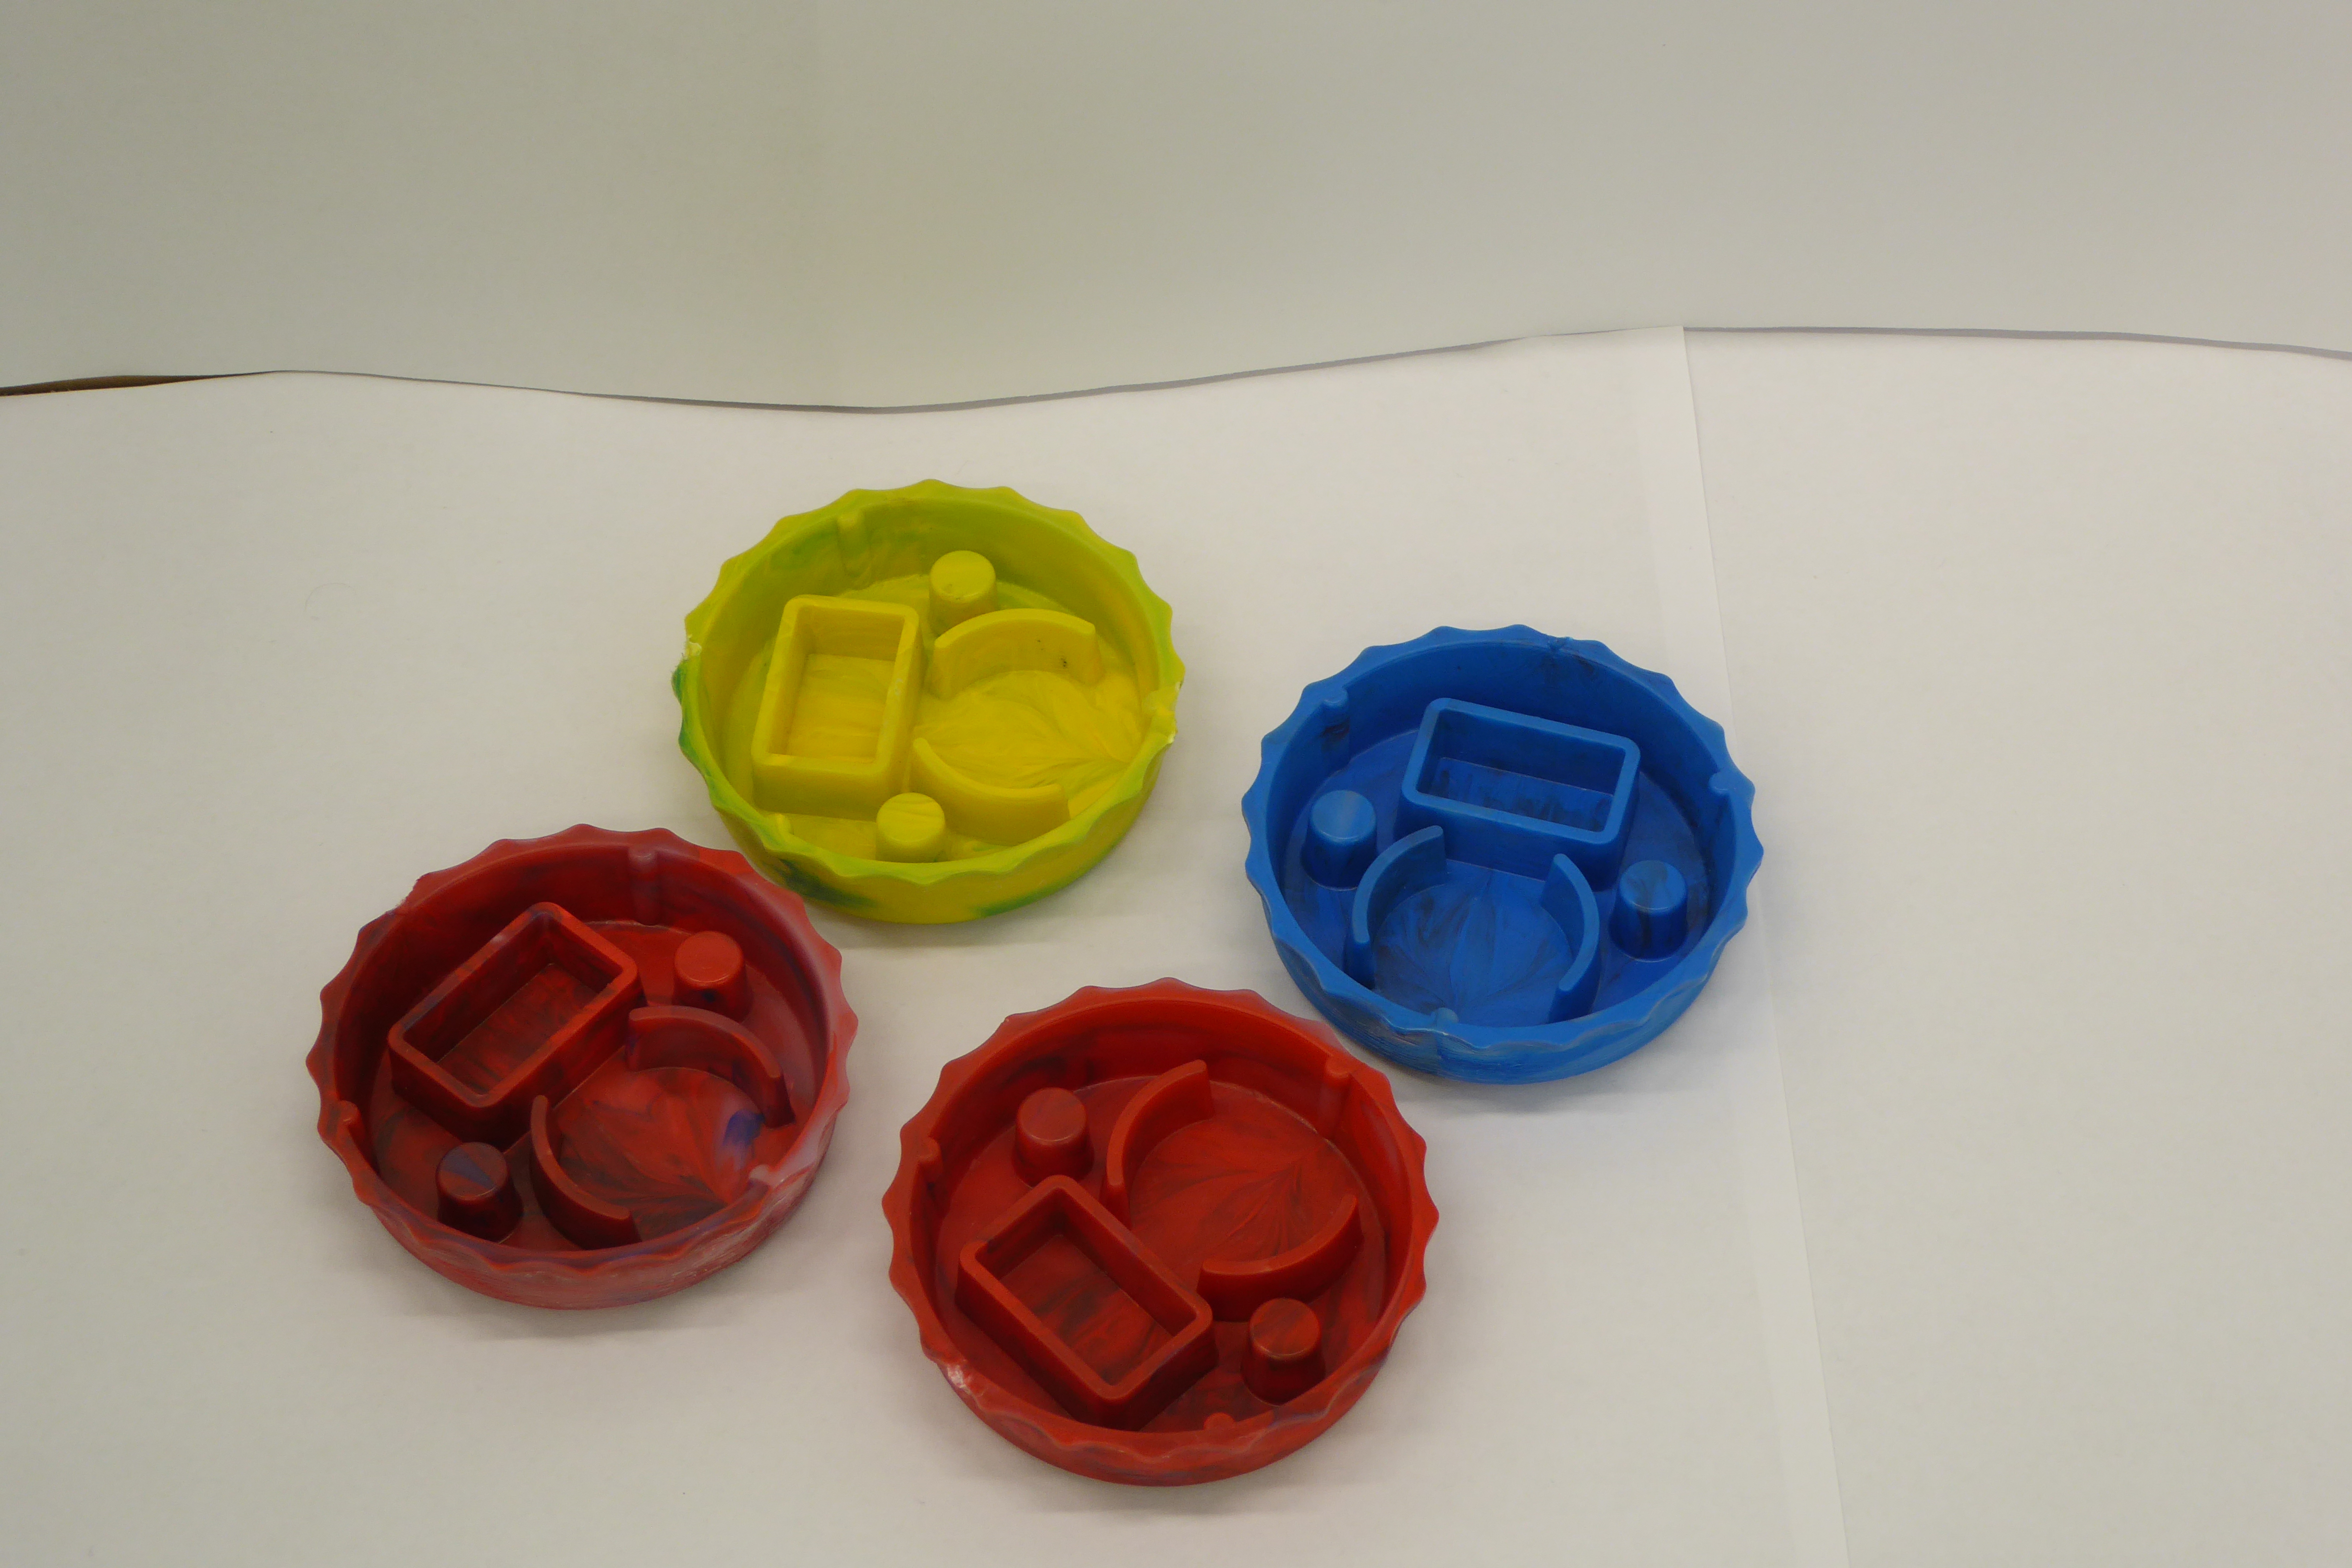
Label: Bottle Opener - Cover